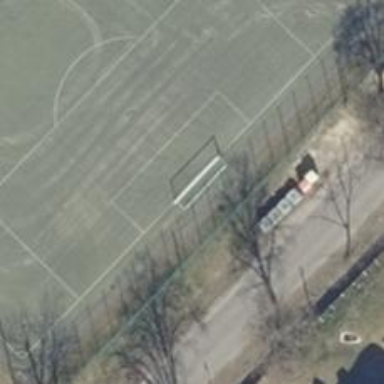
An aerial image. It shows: Goal post on the pitch.